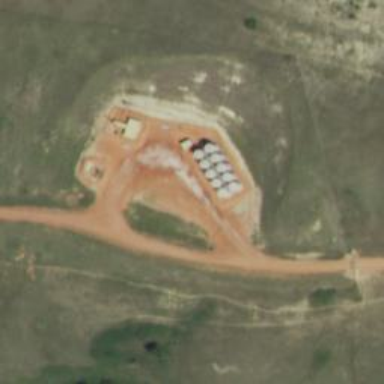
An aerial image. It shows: Storage tank with man-made structure.